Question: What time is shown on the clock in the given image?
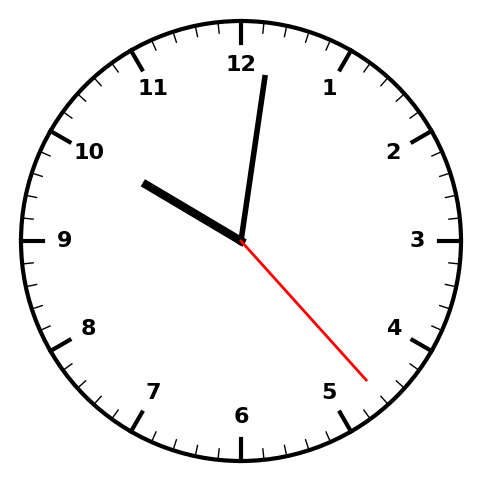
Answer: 10:01:23